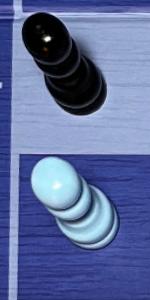
Label: Pawn_White